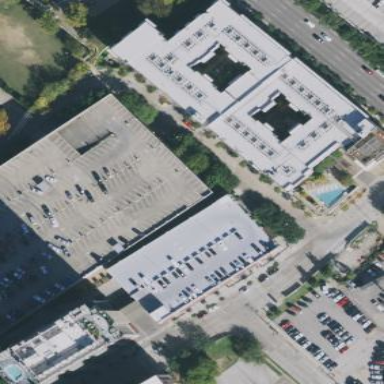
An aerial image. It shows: Multi-storey parking building.